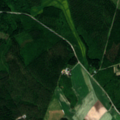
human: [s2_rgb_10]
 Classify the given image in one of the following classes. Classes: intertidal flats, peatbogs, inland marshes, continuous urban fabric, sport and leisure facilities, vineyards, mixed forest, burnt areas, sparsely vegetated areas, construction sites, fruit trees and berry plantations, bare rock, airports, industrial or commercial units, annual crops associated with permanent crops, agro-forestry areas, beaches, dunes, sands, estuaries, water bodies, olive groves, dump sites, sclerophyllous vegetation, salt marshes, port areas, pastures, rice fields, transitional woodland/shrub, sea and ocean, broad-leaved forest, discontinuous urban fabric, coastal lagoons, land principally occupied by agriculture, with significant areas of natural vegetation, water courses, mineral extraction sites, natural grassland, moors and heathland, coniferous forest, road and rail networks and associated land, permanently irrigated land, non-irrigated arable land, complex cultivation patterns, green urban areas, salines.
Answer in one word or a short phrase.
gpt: non-irrigated arable land, coniferous forest, mixed forest